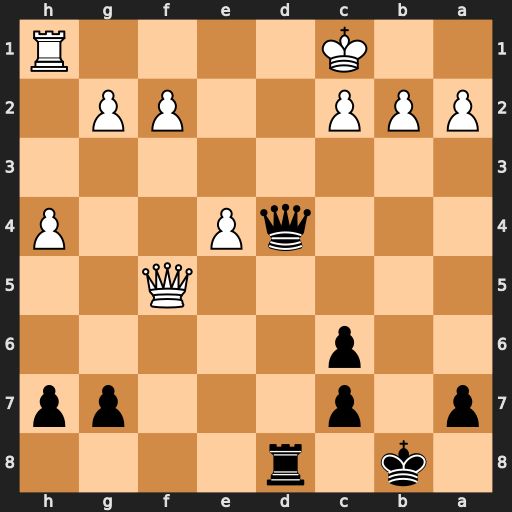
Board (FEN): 1k1r4/p1p3pp/2p5/5Q2/3qP2P/8/PPP2PP1/2K4R
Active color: b
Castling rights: -
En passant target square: -
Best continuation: Qd2+ Kb1 Qd1+ Rxd1 Rxd1#